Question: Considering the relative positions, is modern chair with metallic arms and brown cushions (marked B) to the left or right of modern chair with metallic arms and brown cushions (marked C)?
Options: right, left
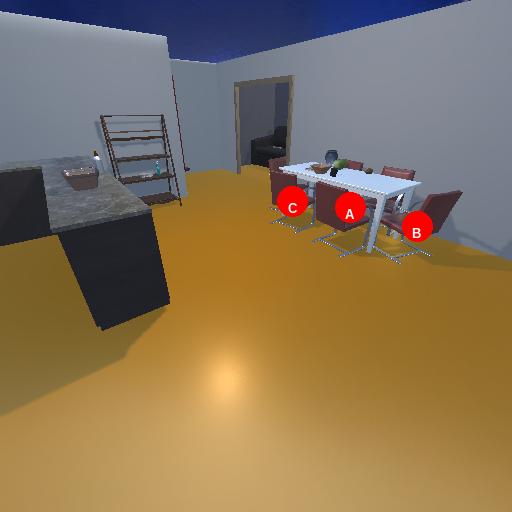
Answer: right